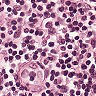
Metastatic tissue present: no